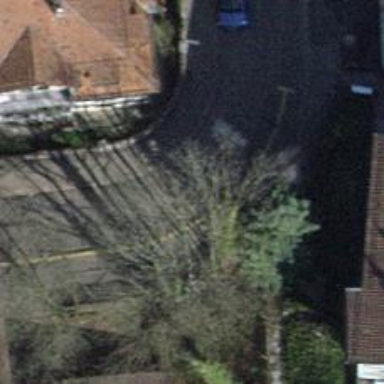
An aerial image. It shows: Asphalt road in residential area with opposite cycleway.